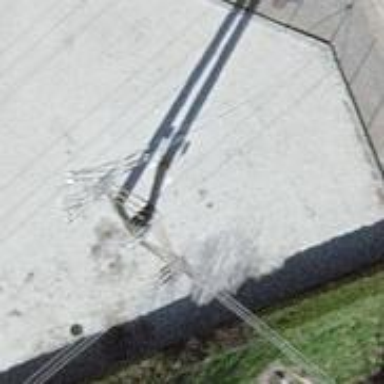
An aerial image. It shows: Power line with three cables.